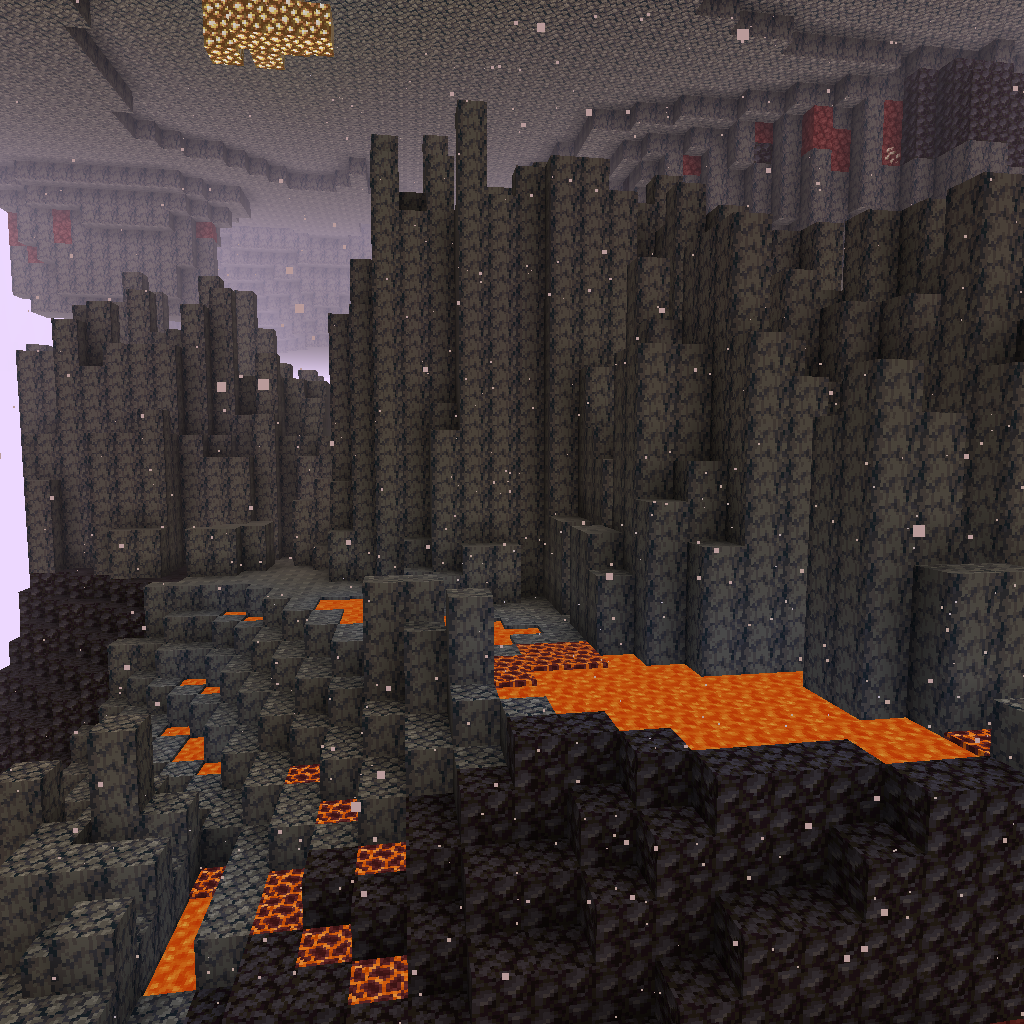
nether basalt delta with hills and lava